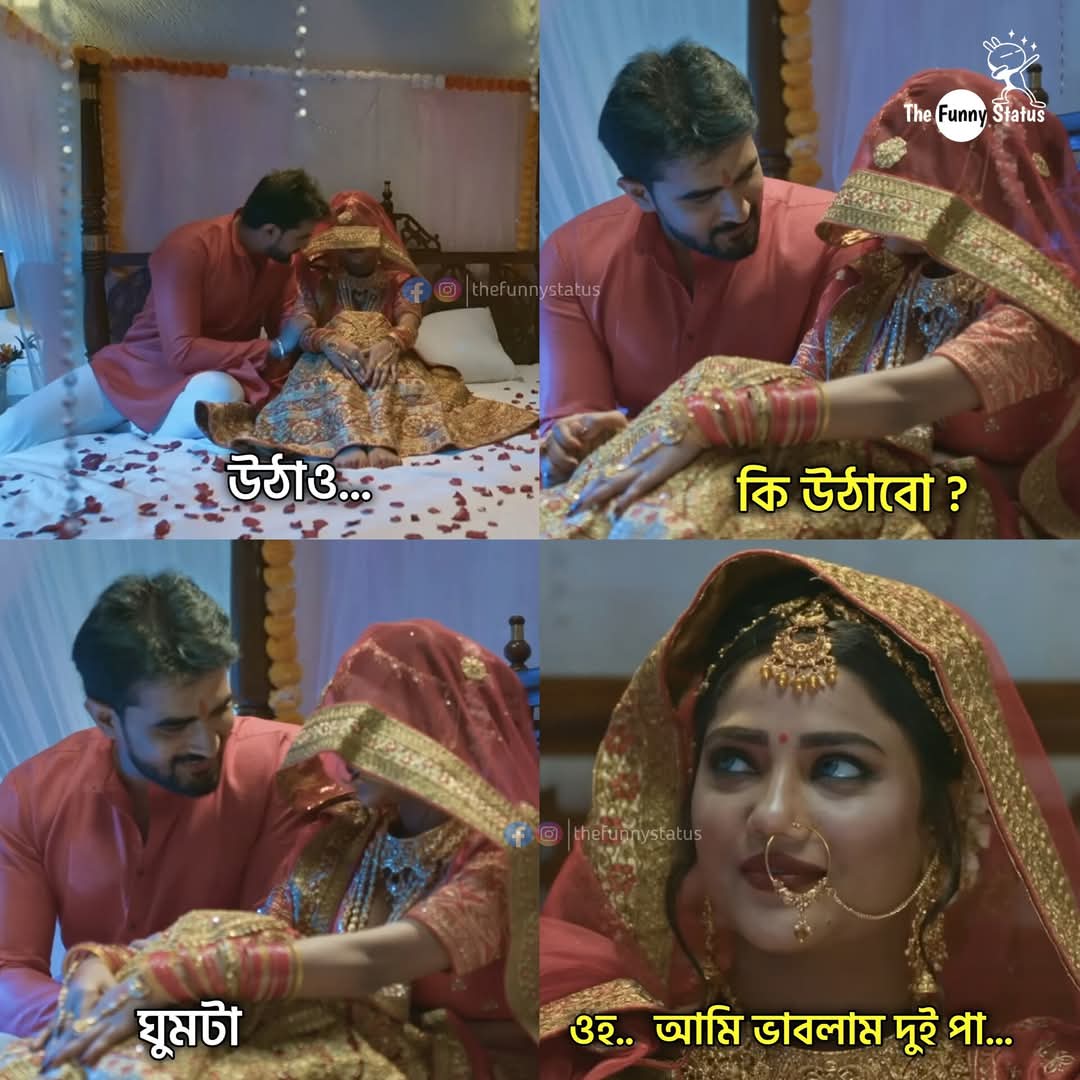
Text: উঠাও...
কি উঠাবো?
ঘুমটা
ওহ.. আমি ভাবলাম দুই পা...
Label: Non Hate